Question: I'm trying to learn Vue and Typescript. But I can't seem to set it up correctly.
I made an app.ts file with these lines of code:
'''
import { Vue } from "../libs/vue/vue";
var app = new Vue({
el: "#app",
data: {
message: 'Hello Vue!'
}
});
'''
I thought this would compile to something like this:
'''
var app = new Vue({
el: '#app',
data: {
message: 'Hello Vue!'
}
})
'''
But instead I'm getting tons of errors when I run tsc. It seems as if it is trying to build the Vue definition files?
How can I get started working on Vue then with typescript? Are there any tutorials that can help me with this? I found a few online but none seem to be helping, or they are using other libraries such as av-ts which gives me the same problem
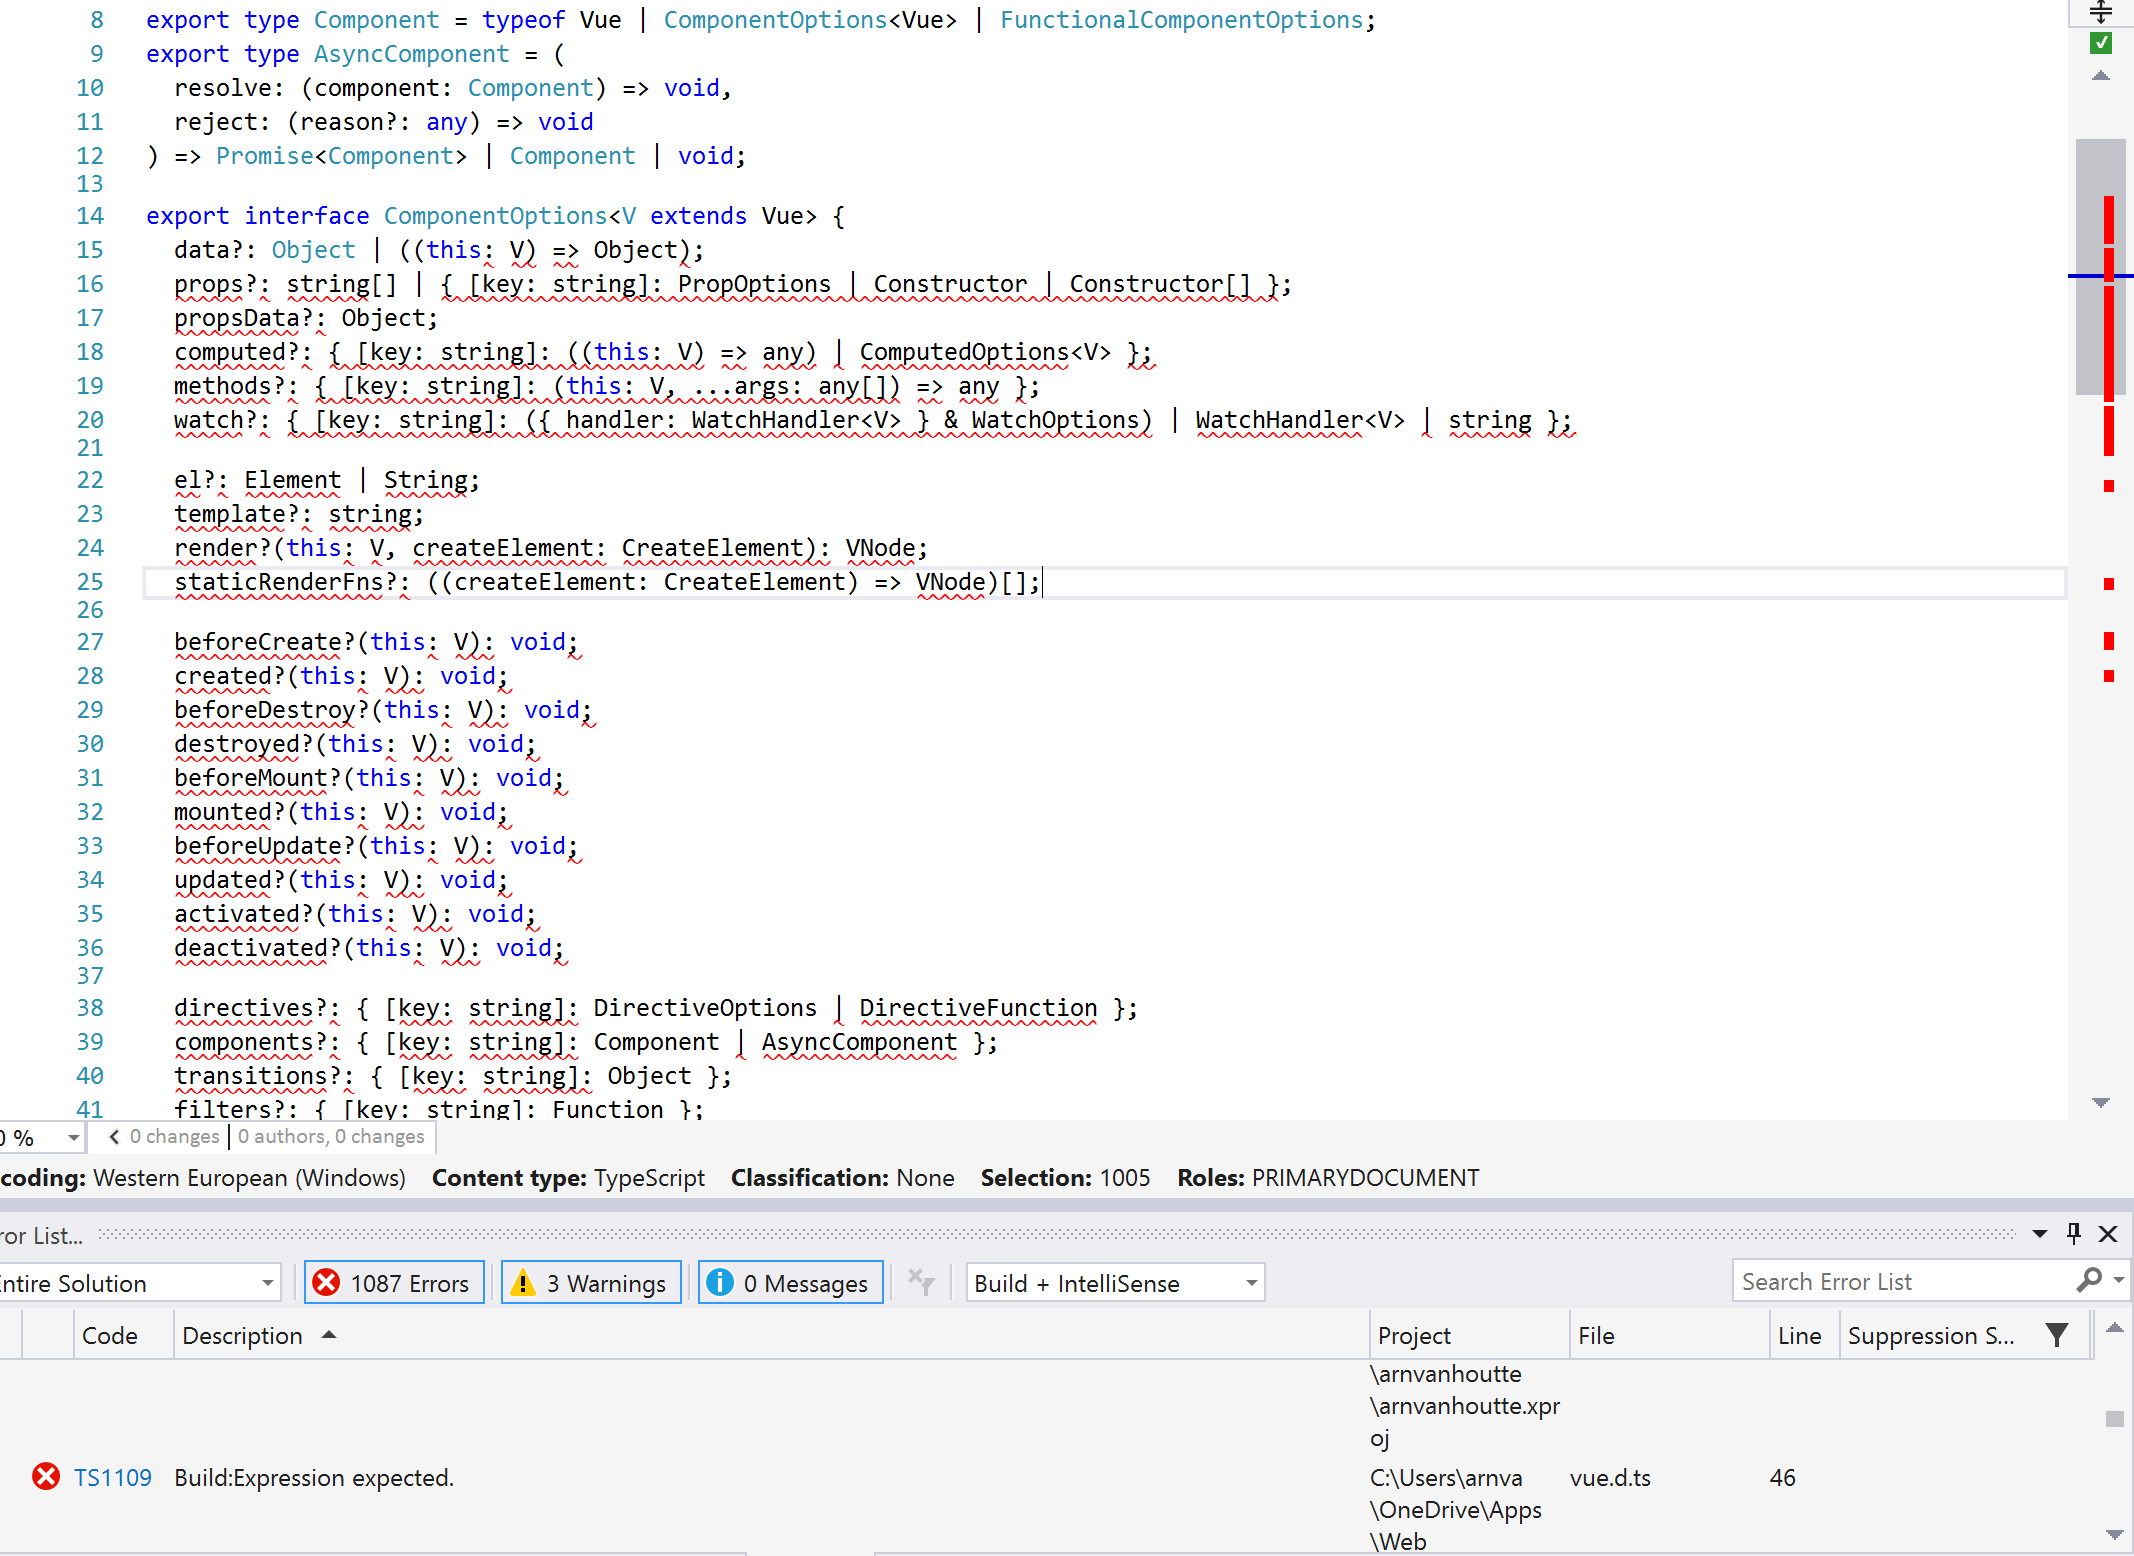
Answer: This is the official document.
<URL>
Also, why are you importing Vue from "../libs/vue/vue"?
That may be the cause of the problem.
If you have installed Vue.js with 'npm install vue', you should write
'''
import Vue = require('vue');
'''
or
'''
import * as Vue from 'vue';
'''